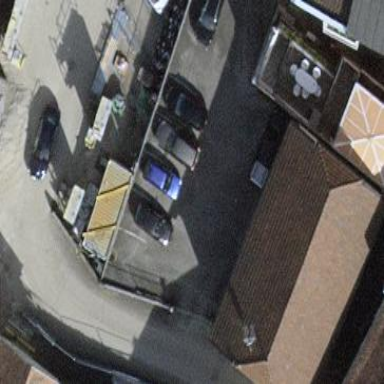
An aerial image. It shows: Garage with gabled roof made of roof tiles.